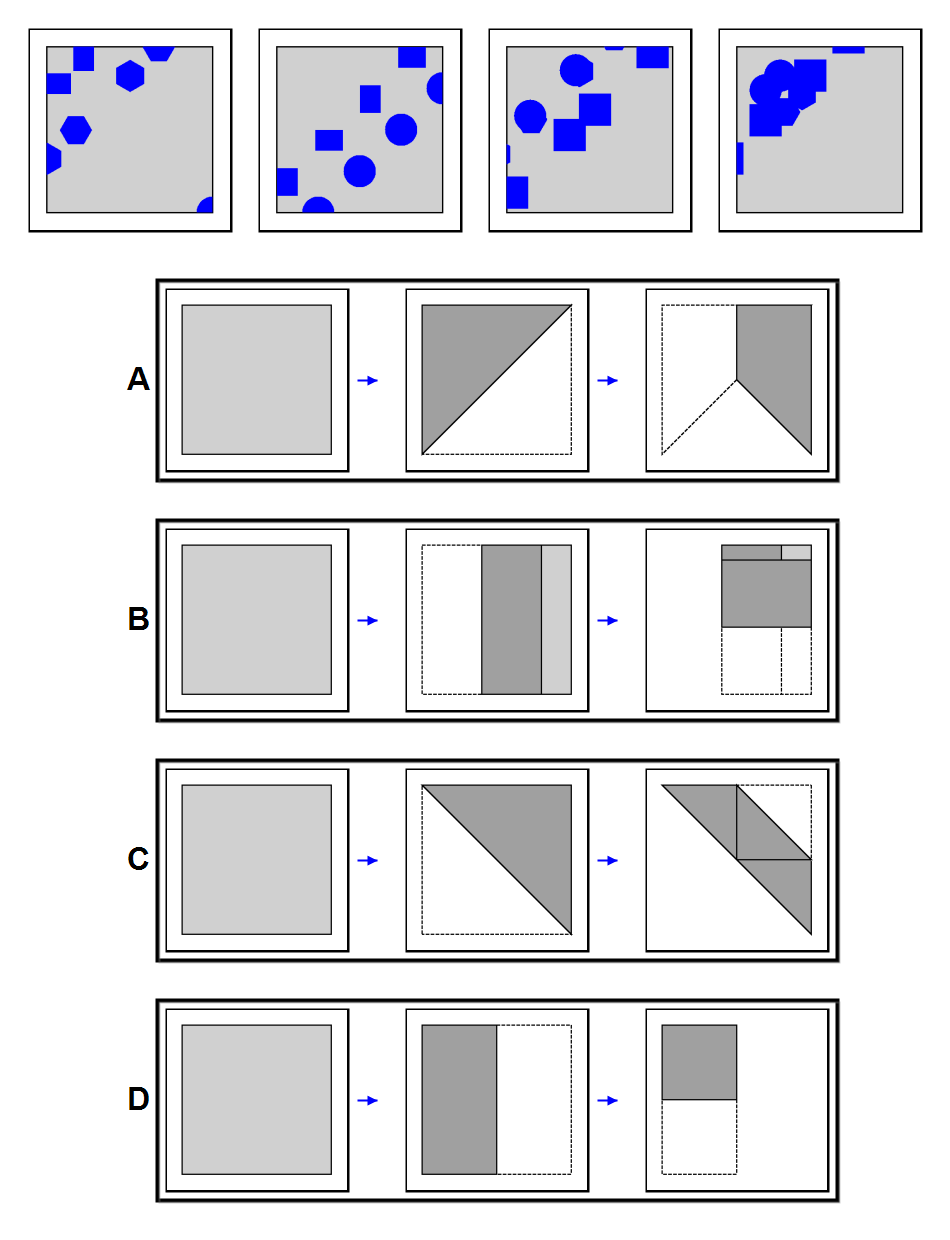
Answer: C